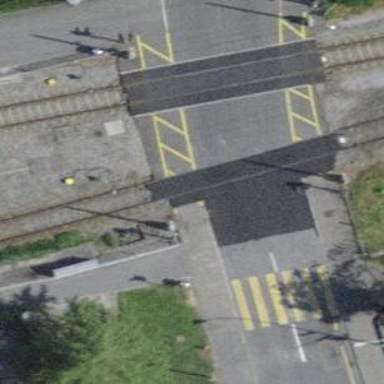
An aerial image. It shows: Railway crossing.